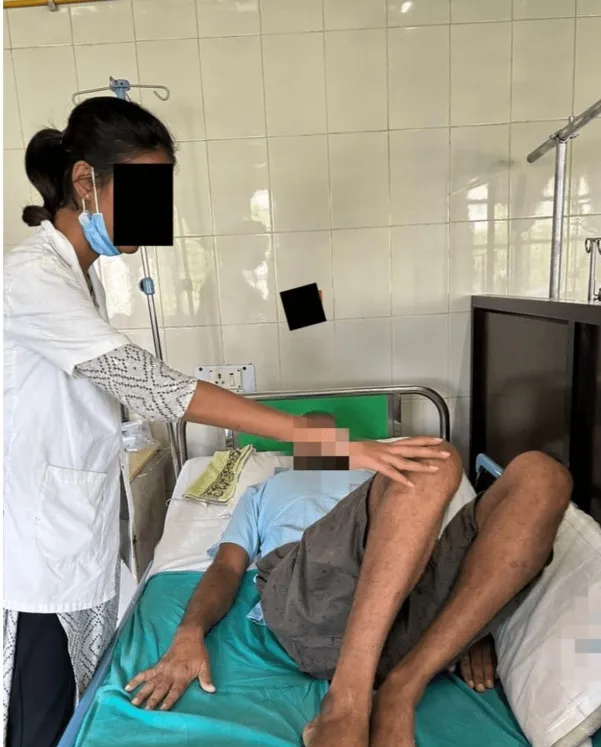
Pelvic bridging.
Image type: medical_photograph (skin_photograph)